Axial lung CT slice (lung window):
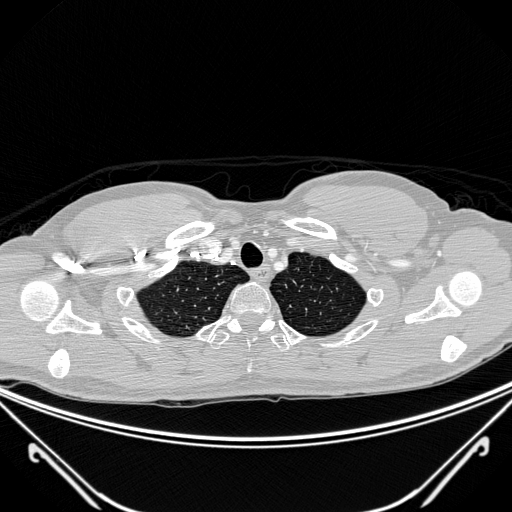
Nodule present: no